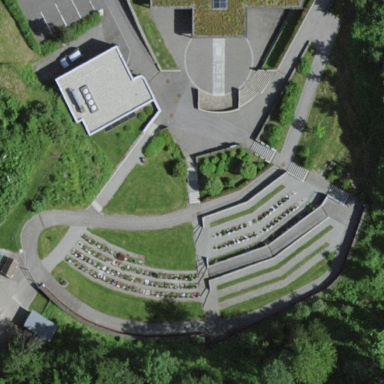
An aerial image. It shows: Graveyard.